Brain MRI, t1w sequence, axial 2D slice.
Patient: age 25, sex F, weight 78 kg, height 1.78 m
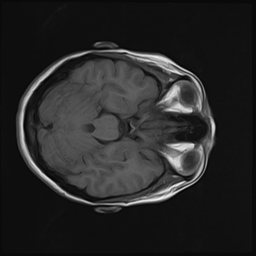